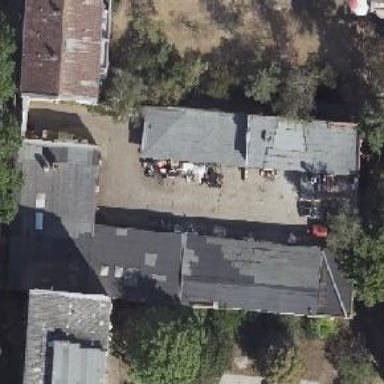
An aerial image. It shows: Car repair shop.